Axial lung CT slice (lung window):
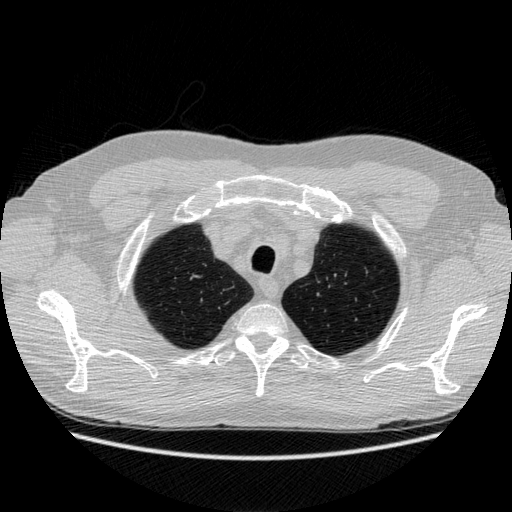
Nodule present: no